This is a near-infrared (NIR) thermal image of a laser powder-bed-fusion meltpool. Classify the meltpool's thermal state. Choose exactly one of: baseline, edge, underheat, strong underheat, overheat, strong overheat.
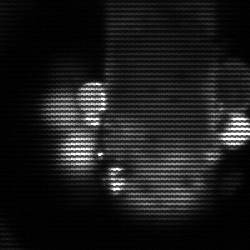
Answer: strong underheat